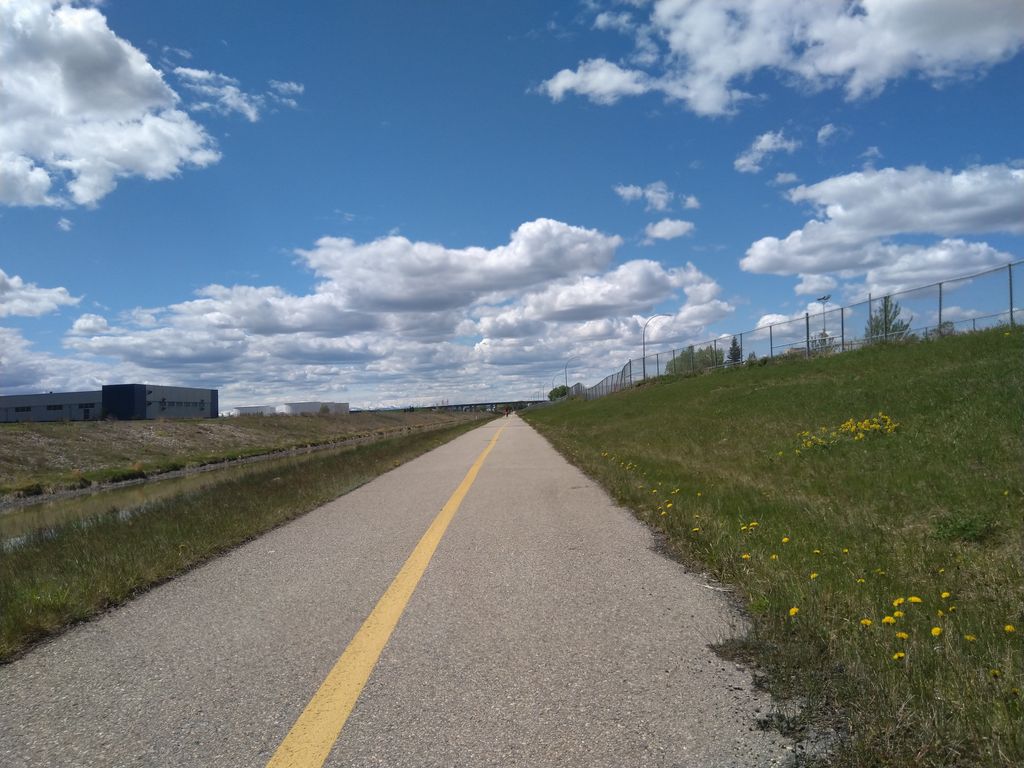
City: calgary